Question: Count the number of objects in the diagram.
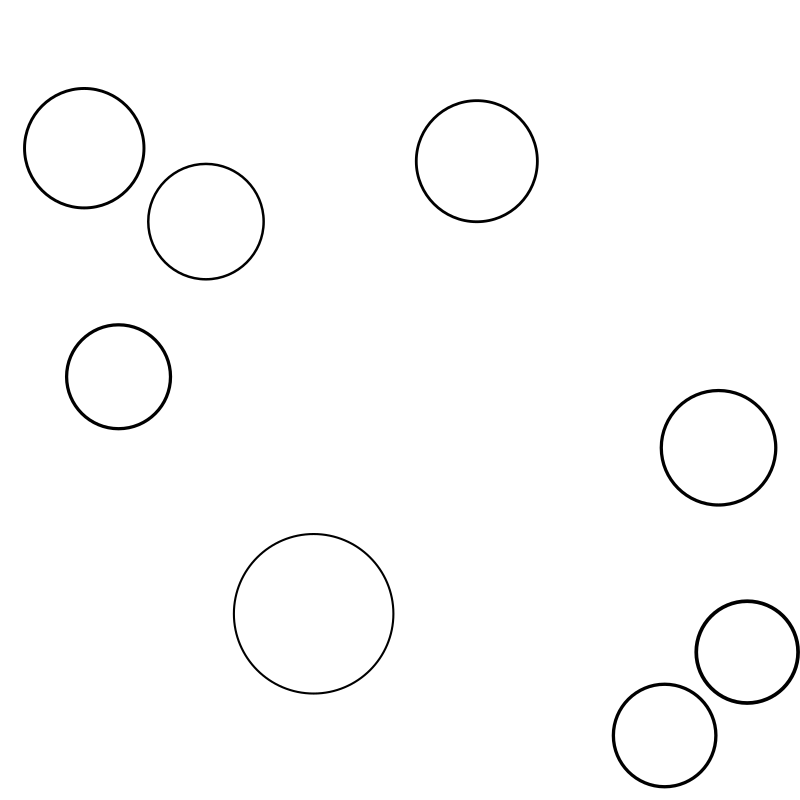
Answer: 8